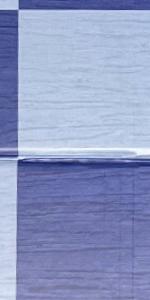
Label: Empty